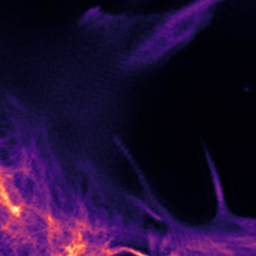
Label: Super-resolution F-actin image